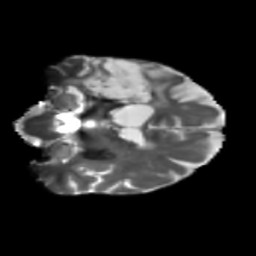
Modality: T2w
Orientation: coronal
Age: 66
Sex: female
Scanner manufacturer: siemens
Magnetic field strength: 3 T
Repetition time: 5.25 s
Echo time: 0.08 s